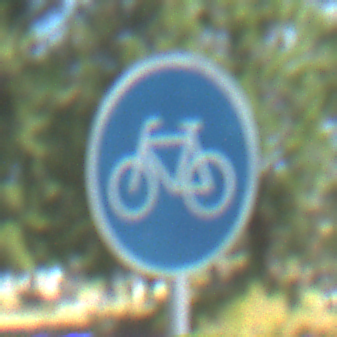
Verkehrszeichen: Radweg
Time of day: Midday
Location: Outdoor (Special)
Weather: PartlyCloudy
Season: NotSpecified
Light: Natural